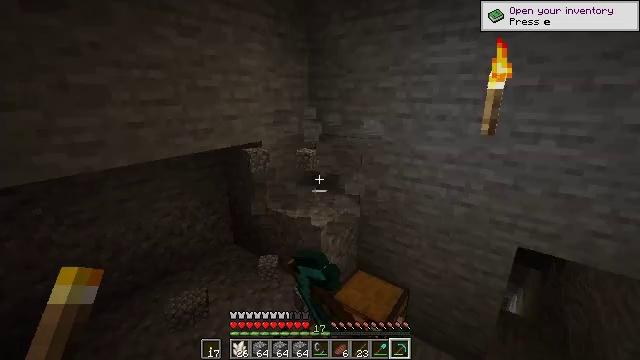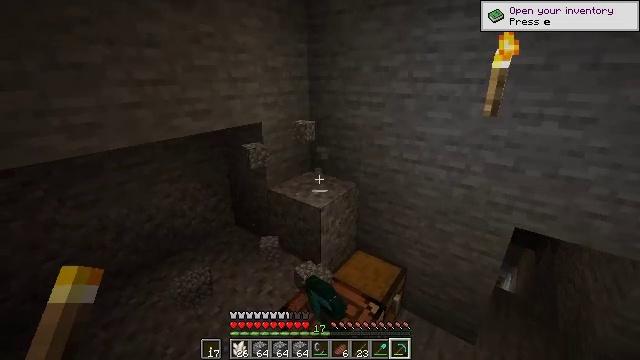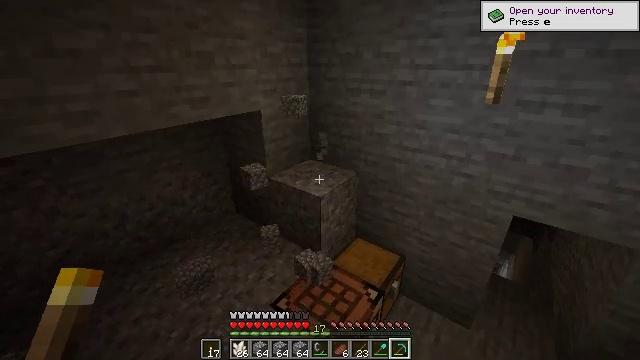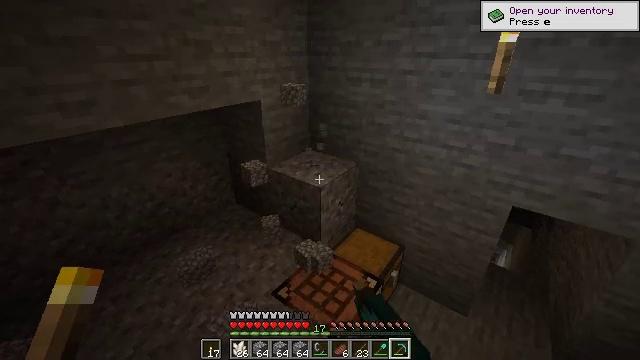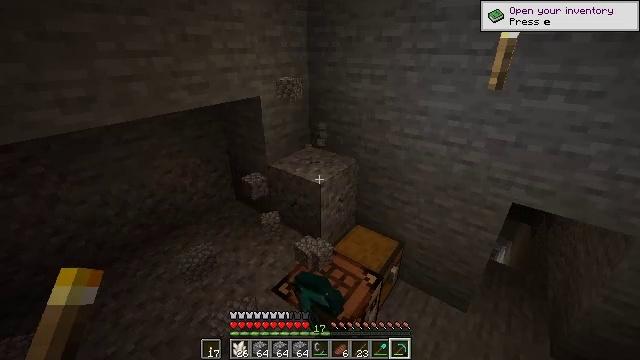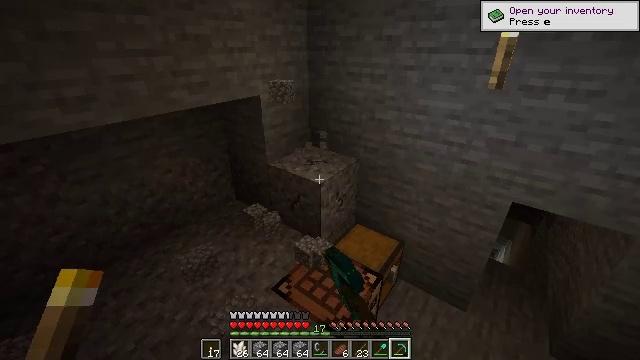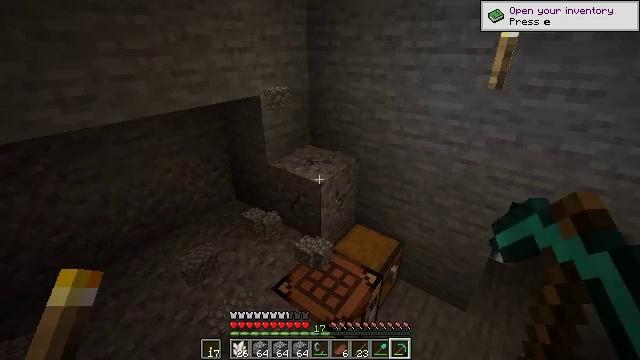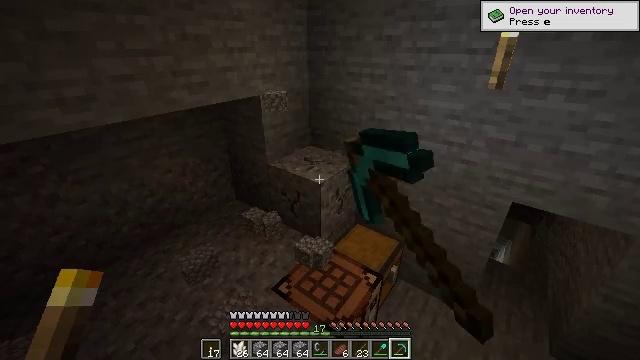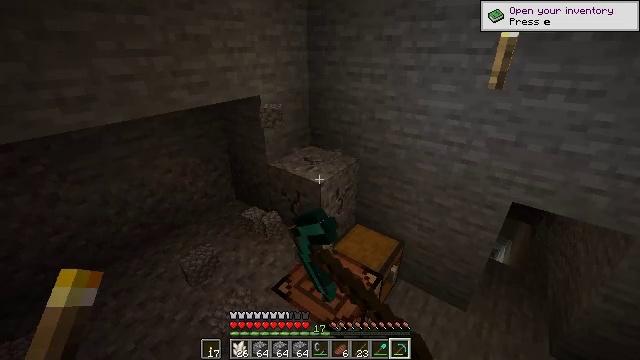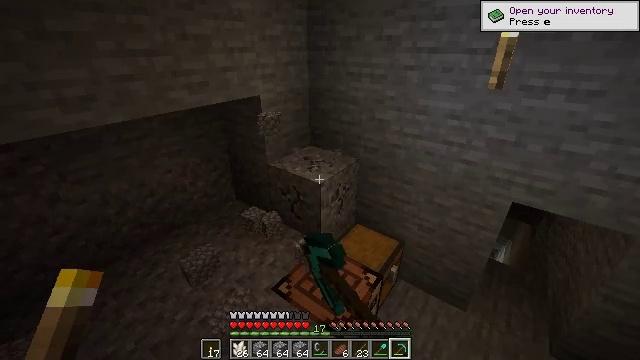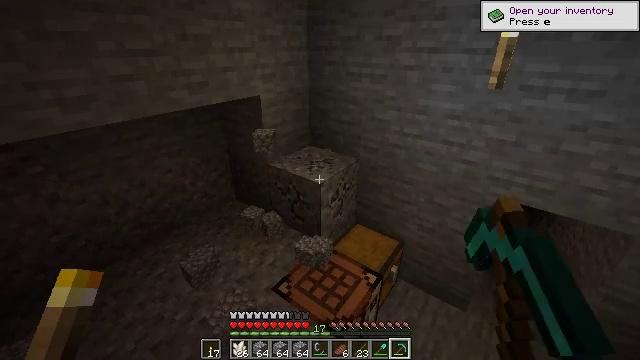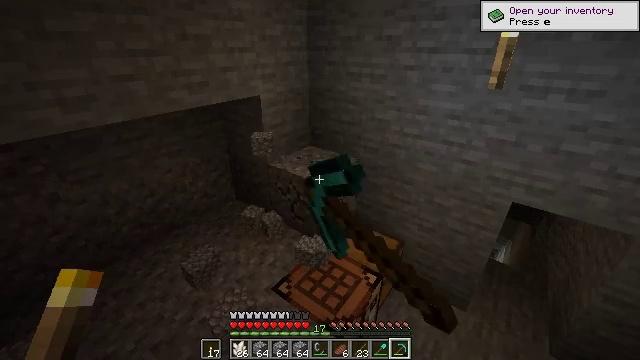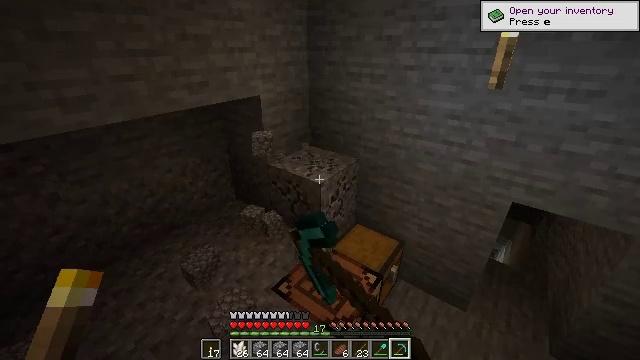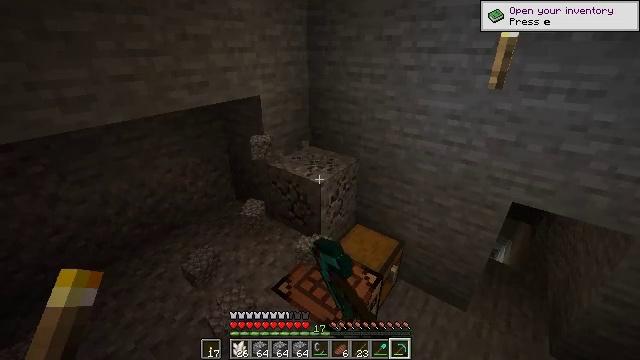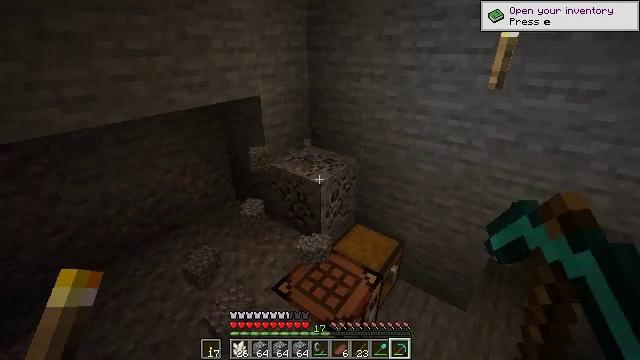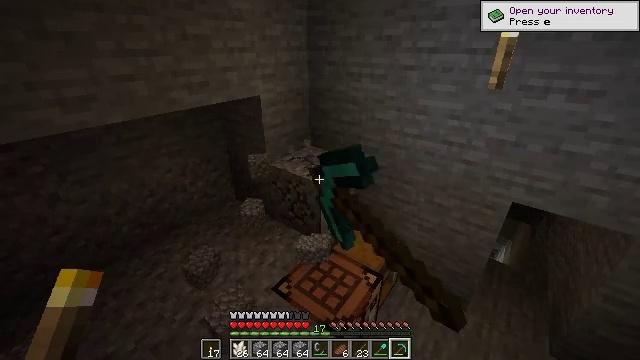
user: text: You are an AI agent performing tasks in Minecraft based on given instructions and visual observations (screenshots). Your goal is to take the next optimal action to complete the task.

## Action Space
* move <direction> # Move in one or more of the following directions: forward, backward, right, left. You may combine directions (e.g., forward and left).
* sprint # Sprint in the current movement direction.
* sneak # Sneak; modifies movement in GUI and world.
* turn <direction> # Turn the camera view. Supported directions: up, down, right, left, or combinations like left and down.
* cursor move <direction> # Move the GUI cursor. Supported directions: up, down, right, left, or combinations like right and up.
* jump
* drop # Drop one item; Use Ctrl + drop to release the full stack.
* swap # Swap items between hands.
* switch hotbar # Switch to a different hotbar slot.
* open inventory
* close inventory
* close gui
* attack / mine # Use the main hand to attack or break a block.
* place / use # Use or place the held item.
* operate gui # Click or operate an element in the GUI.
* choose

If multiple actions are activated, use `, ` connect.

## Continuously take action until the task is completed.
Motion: motion action
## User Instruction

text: Break the gravel block.
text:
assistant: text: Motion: turn down, attack / mine
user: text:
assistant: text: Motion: turn down, attack / mine
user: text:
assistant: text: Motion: turn down, attack / mine
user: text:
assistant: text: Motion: attack / mine
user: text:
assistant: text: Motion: attack / mine
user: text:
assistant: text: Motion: attack / mine
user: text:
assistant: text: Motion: attack / mine
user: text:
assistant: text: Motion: attack / mine
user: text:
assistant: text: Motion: attack / mine
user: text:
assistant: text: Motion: attack / mine
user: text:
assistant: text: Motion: attack / mine
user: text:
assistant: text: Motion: attack / mine
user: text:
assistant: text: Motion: attack / mine
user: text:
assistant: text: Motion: attack / mine
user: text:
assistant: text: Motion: attack / mine
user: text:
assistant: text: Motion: attack / mine
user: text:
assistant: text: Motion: attack / mine
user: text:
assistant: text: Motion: attack / mine
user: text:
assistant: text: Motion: attack / mine
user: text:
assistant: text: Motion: turn left, attack / mine
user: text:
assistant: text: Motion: turn left
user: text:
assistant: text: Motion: turn left
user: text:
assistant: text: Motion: turn left
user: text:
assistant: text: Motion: no_op